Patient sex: F
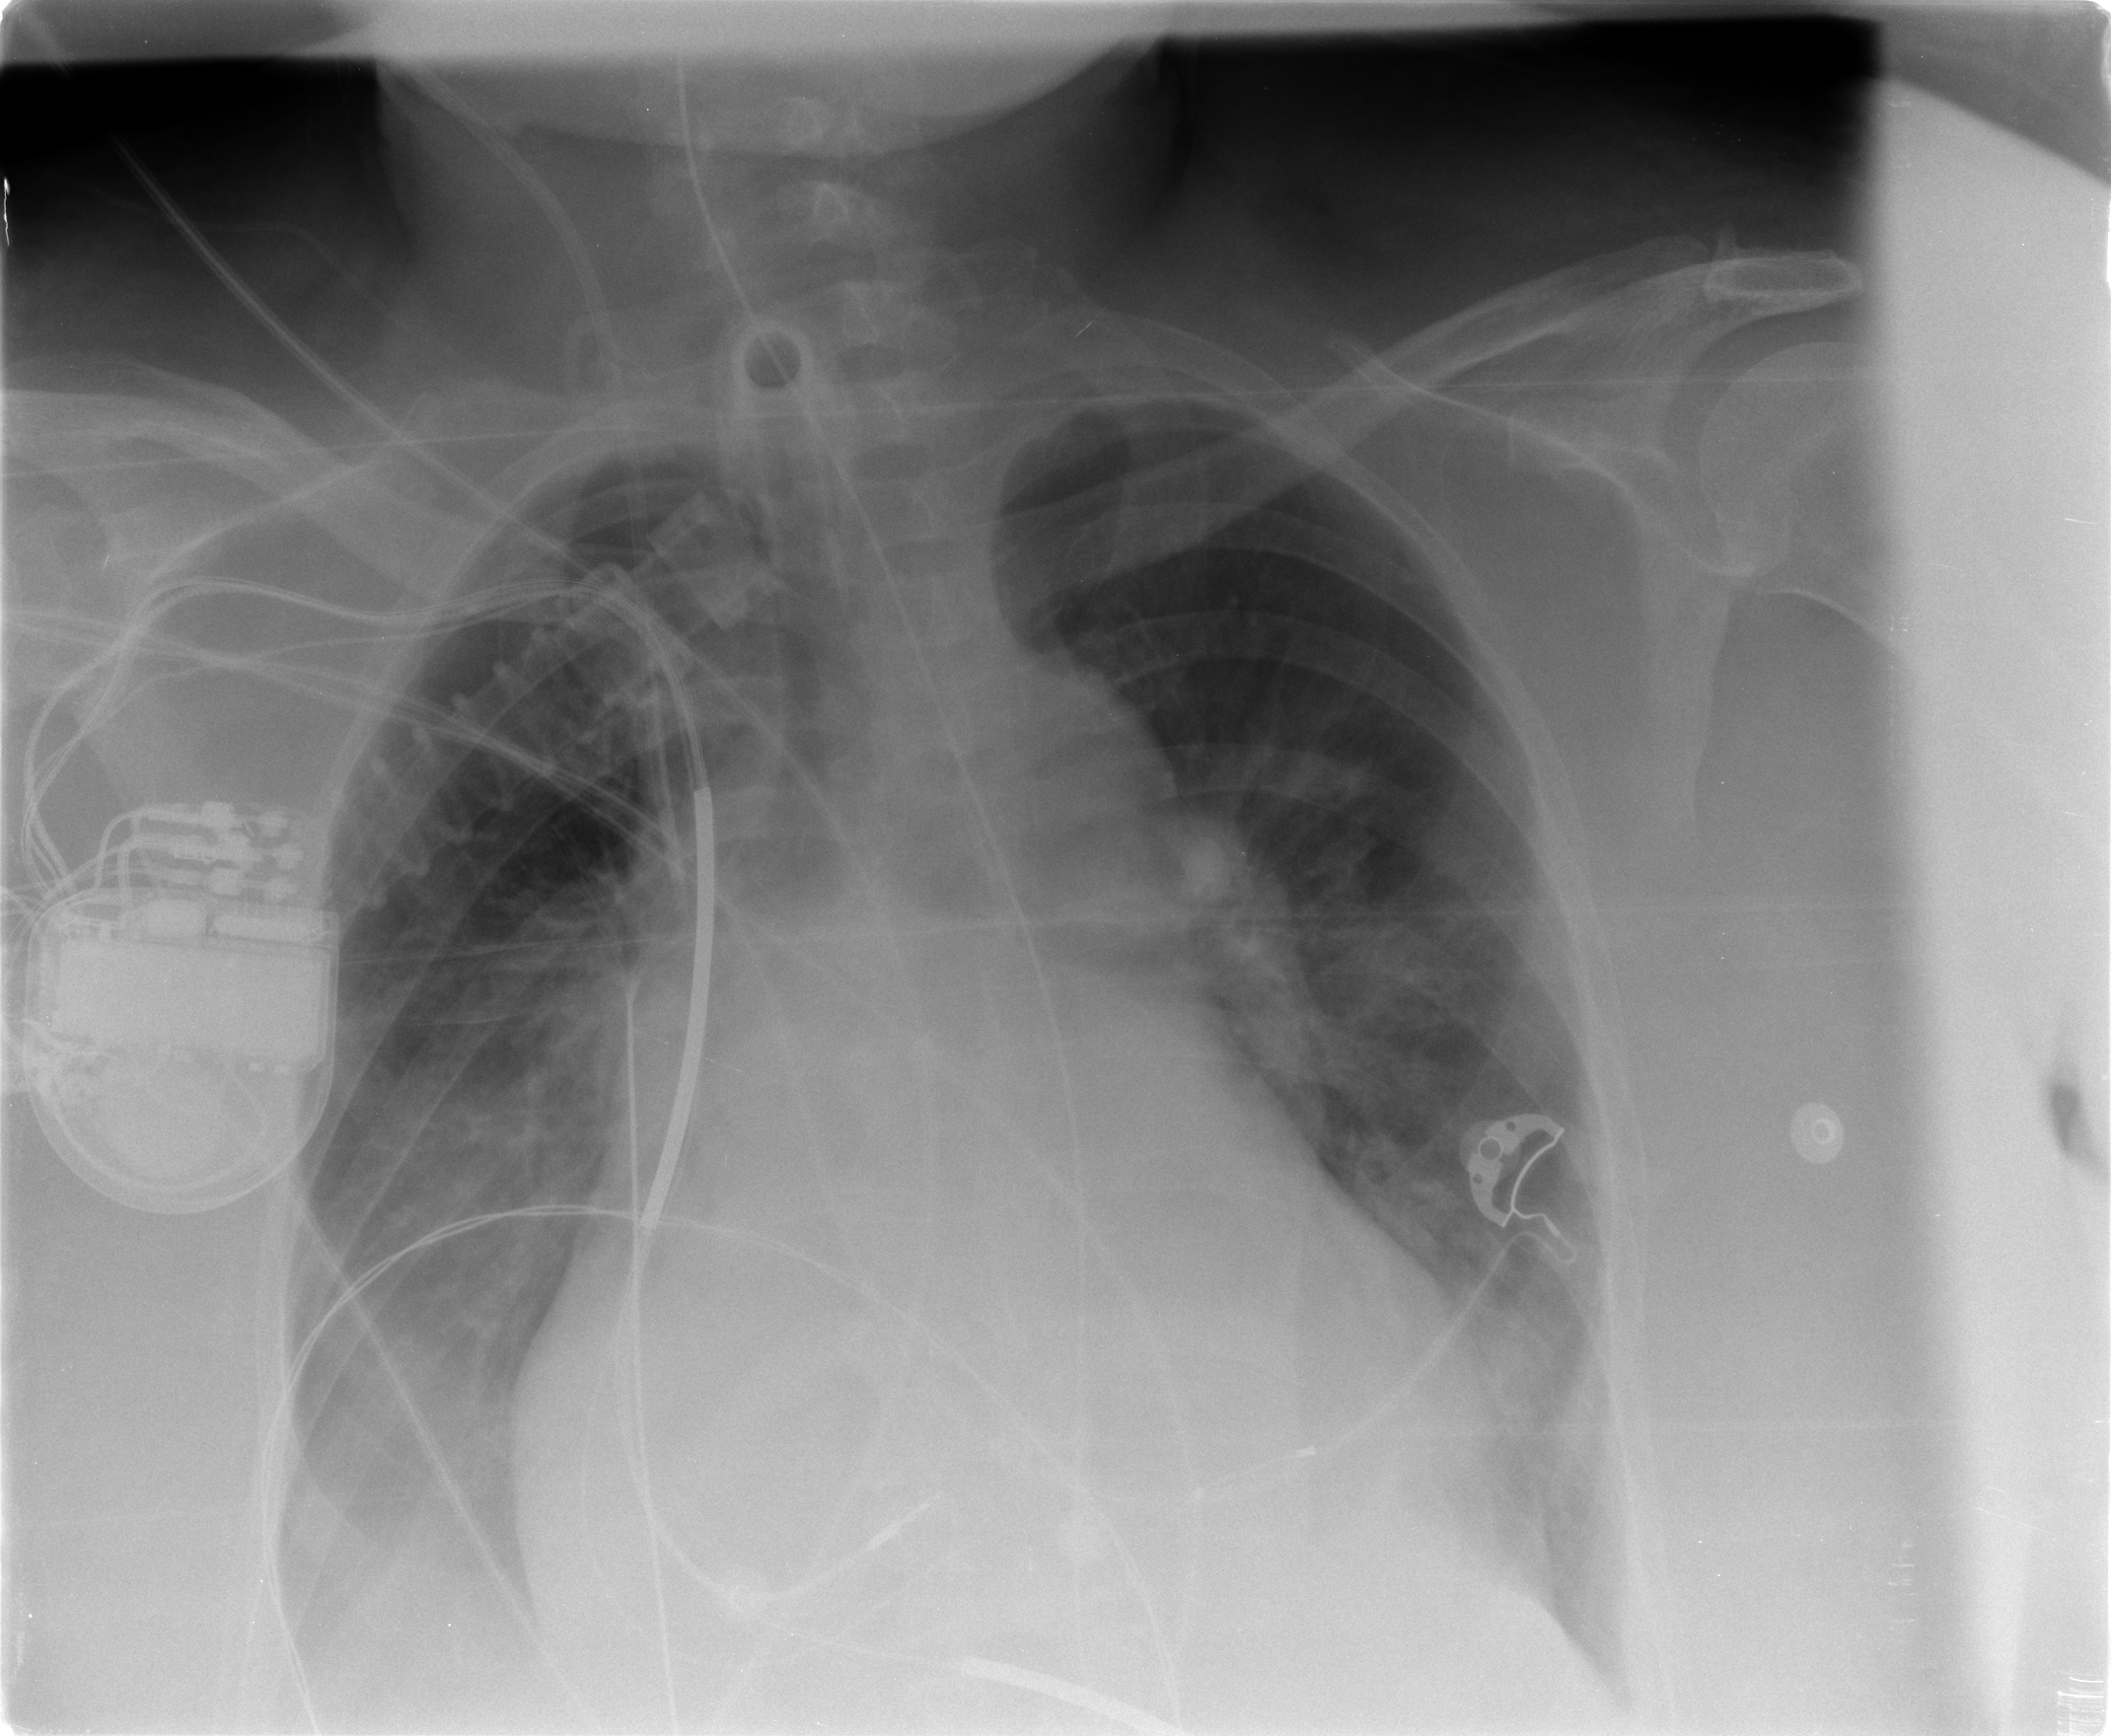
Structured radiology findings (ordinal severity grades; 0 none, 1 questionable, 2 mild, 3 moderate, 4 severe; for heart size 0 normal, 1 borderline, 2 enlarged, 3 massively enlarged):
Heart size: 3
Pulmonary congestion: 2
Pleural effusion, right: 2
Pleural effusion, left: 2
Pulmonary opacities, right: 2
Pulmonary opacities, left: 1
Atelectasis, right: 2
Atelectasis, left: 1